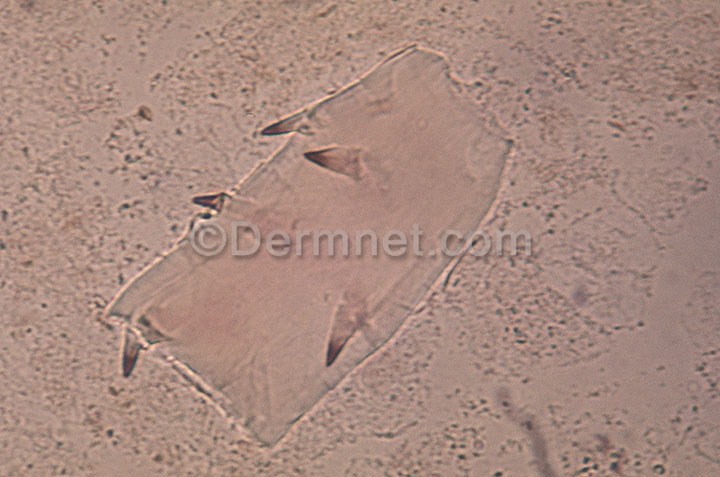
Disease: Scabies Lyme Disease and other Infestations and Bites